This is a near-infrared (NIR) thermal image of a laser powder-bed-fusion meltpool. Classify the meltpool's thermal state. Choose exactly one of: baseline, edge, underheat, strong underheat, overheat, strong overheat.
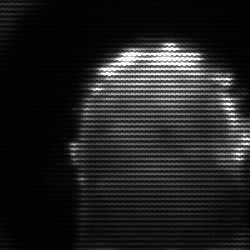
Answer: baseline